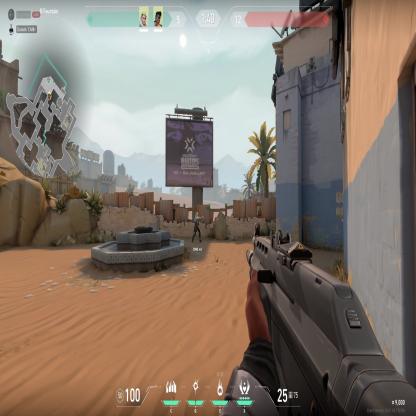
Label: teammate